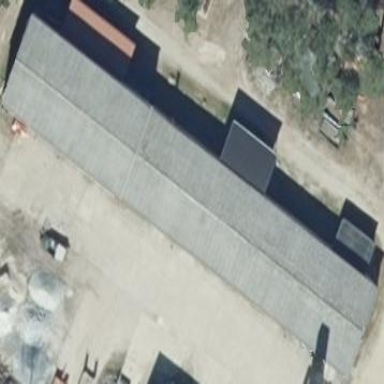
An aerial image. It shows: Farm auxiliary building with flat red roof.